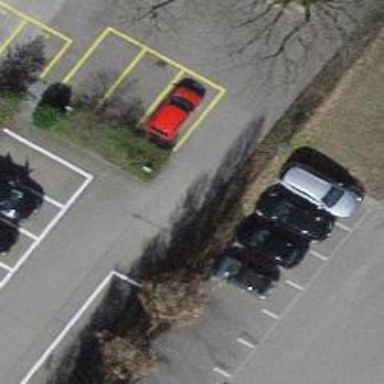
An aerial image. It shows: Asphalt parking aisle designated as service road.